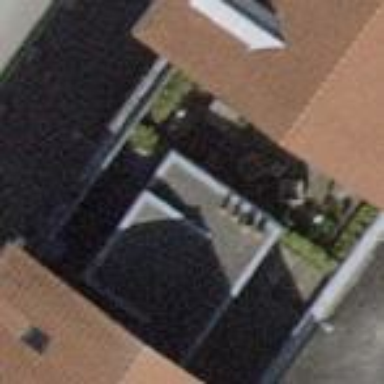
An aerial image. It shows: Building with flat roof.